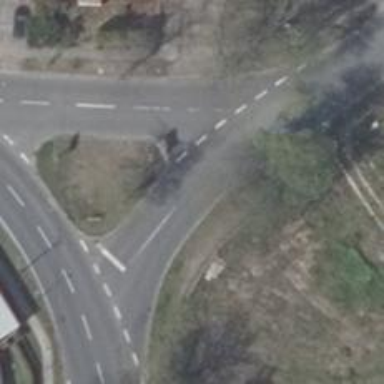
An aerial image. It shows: Secondary road with asphalt surface.